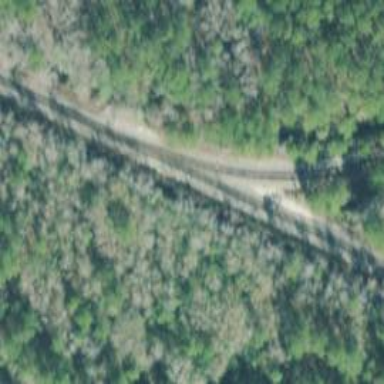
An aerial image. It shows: Railway track.